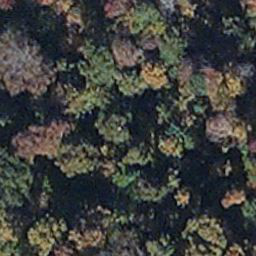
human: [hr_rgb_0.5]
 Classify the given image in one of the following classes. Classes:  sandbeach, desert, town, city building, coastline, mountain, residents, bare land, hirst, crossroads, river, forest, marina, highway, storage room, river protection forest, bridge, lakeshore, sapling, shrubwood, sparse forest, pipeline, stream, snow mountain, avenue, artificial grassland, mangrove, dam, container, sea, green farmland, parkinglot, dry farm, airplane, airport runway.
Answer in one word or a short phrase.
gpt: mangrove